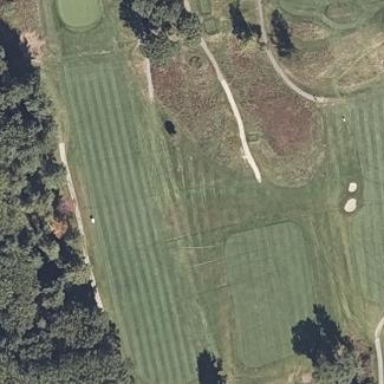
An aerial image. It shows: Golf fairway surrounded by grass.